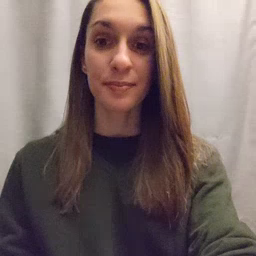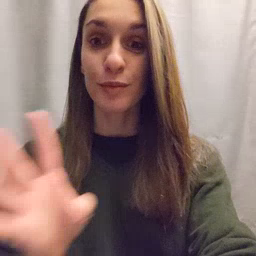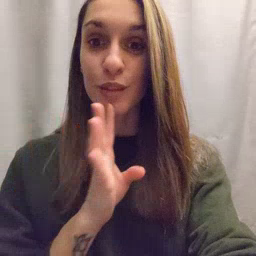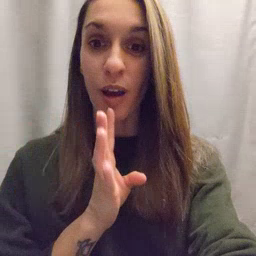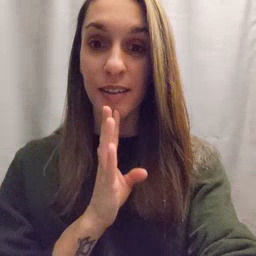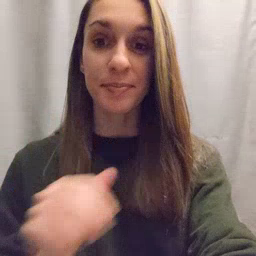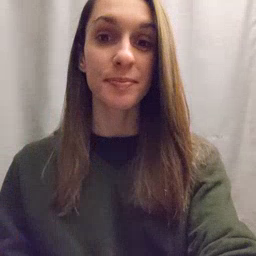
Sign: talk